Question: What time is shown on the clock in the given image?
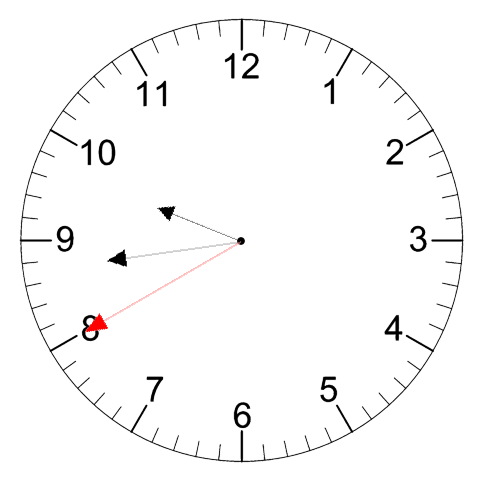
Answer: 09:43:40